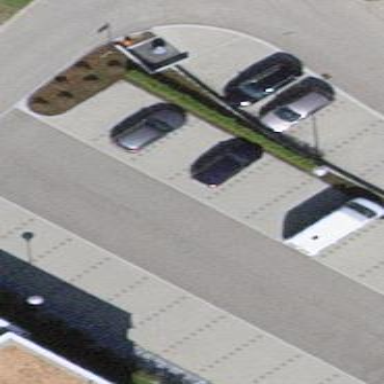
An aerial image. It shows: Parking area.